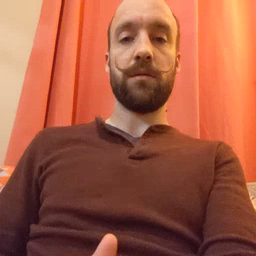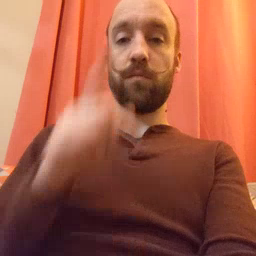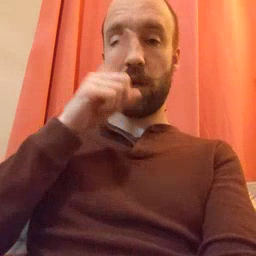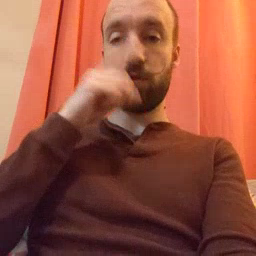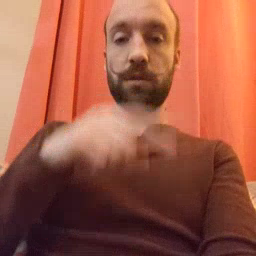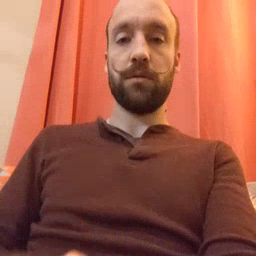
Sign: mouse